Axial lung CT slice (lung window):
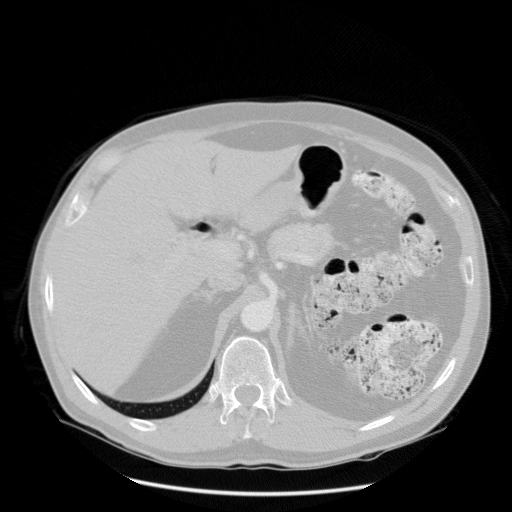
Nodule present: no